Question: I am using Apache Tomcat 8 and I've JDK 1.7.
Tomcat starts running after I run "startup.bat". But when I try to run "'http://localhost:8080/'", it shows an error: ""
Please help me to fix this.

<URL>
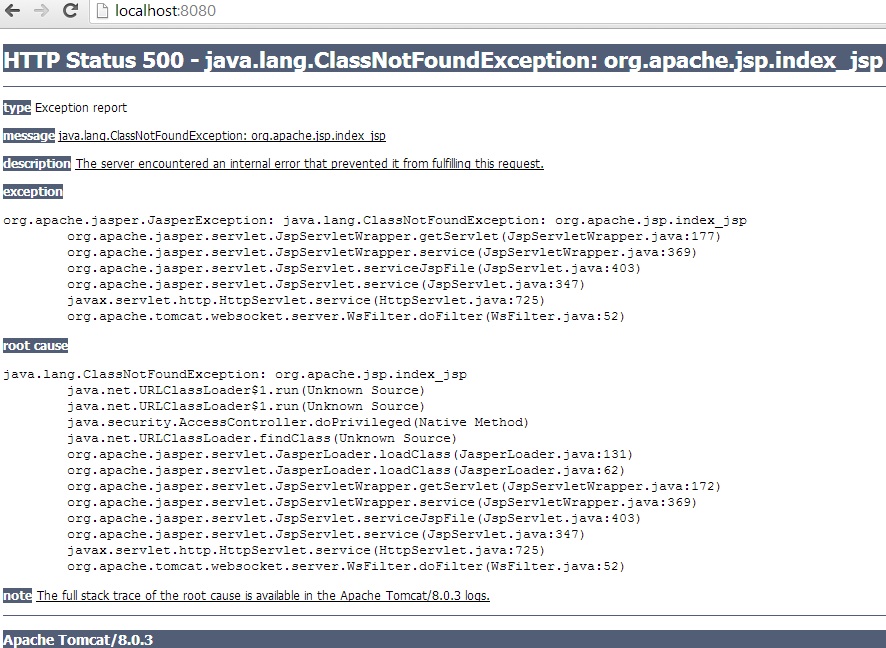
Answer: IT'S WORKING!
What I did:
1. Opened command prompt using "Run as administrator"
2. Went to the "bin" directory of Tomcat folder. cd C:\Program Filespache-tomcat-8.0.3in'
3. Entered 'startup' to run 'startup.bat' and the server started
4. Opened a web browser entered http://localhost:8080/ and it worked like charm. This also started generating Tomcat log files too.
The only different thing I performed is "Run as administrator".
But I checked with Tomcat7 it did not require me to "Run as administrator" but it worked; not sure why